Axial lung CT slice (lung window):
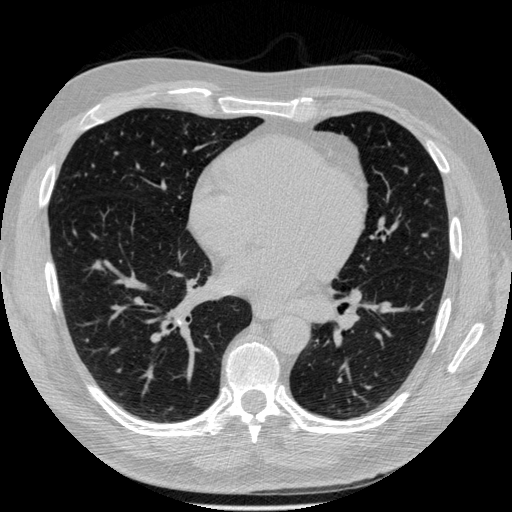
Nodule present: no